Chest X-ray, PA view. Patient: 20 years old, sex M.
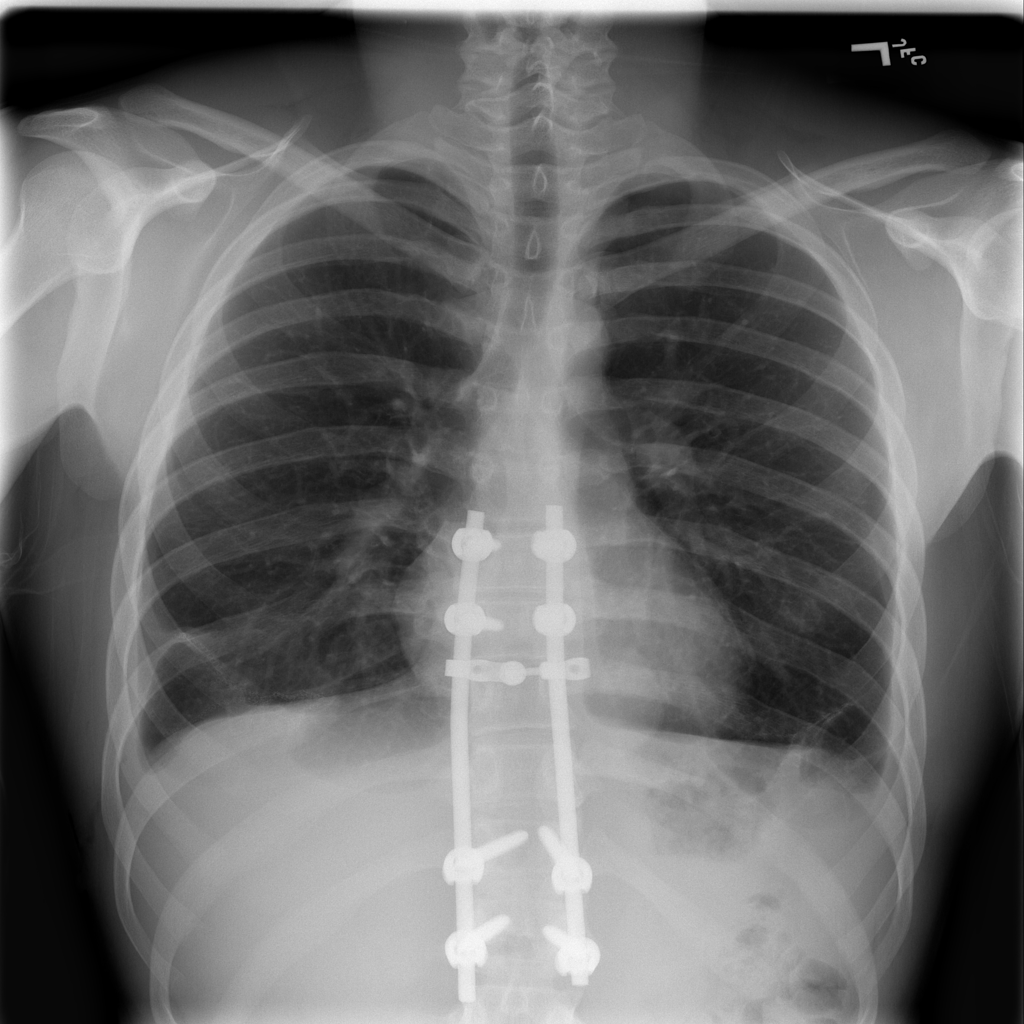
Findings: No Finding